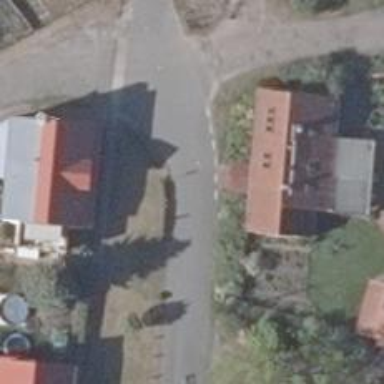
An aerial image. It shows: Residential road with asphalt surface. The road includes designated bicycle lane.